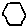
Label: hexagon